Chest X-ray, AP view. Patient: 2 years old, sex M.
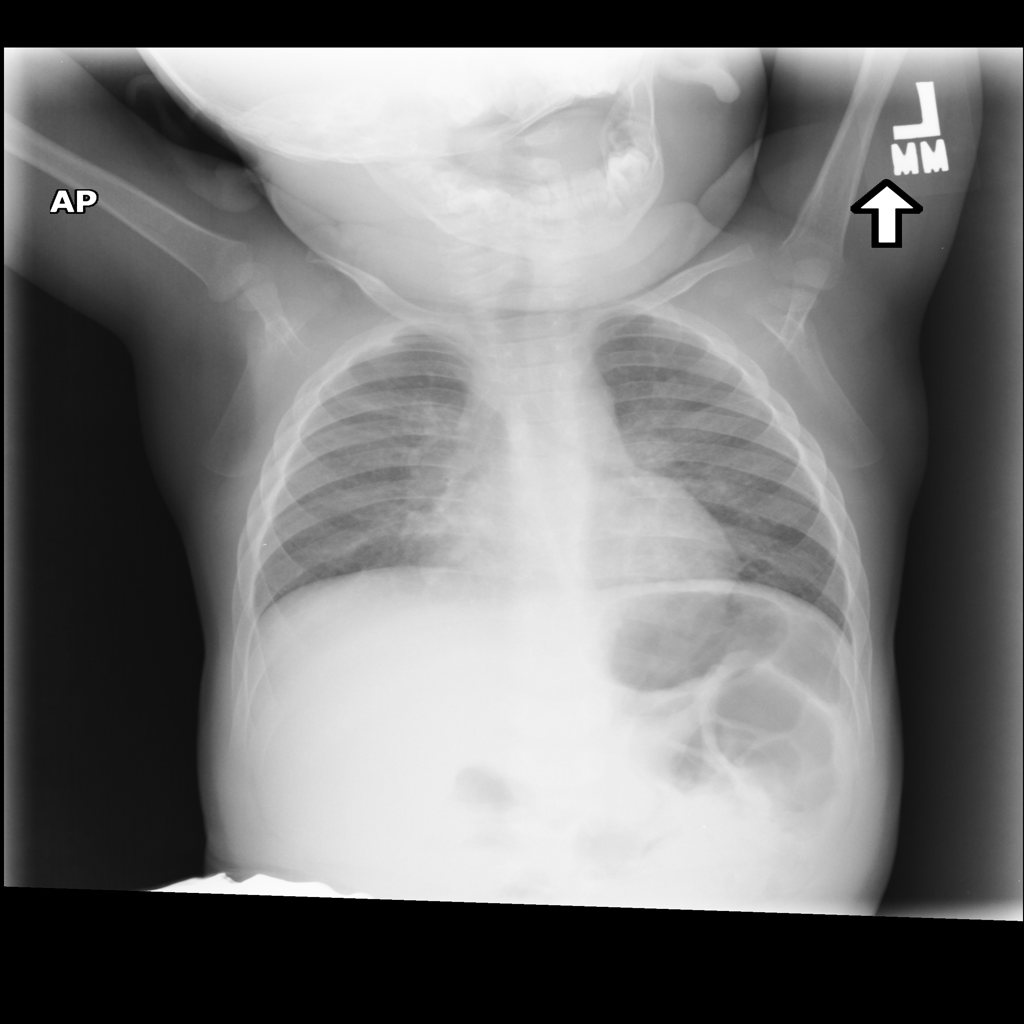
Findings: No Finding